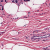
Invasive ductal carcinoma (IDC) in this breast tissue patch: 1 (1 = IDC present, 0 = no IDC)